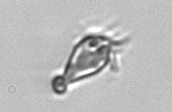
Label: Paratontonia_gracillima